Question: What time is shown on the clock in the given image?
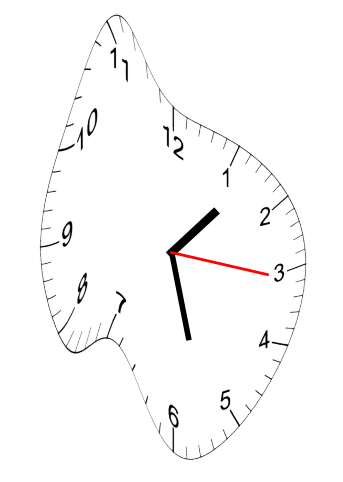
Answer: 01:27:16